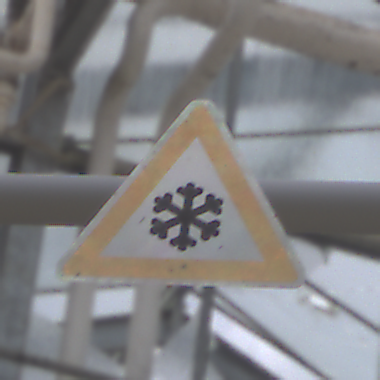
Verkehrszeichen: SchneeOderEisglaette
Umgebung: Roofed, Special
Tageszeit: Midday
Wetter: Overcast
Licht: Natural
Jahreszeit: NotSpecified
Kontrast: LowContrast